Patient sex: M
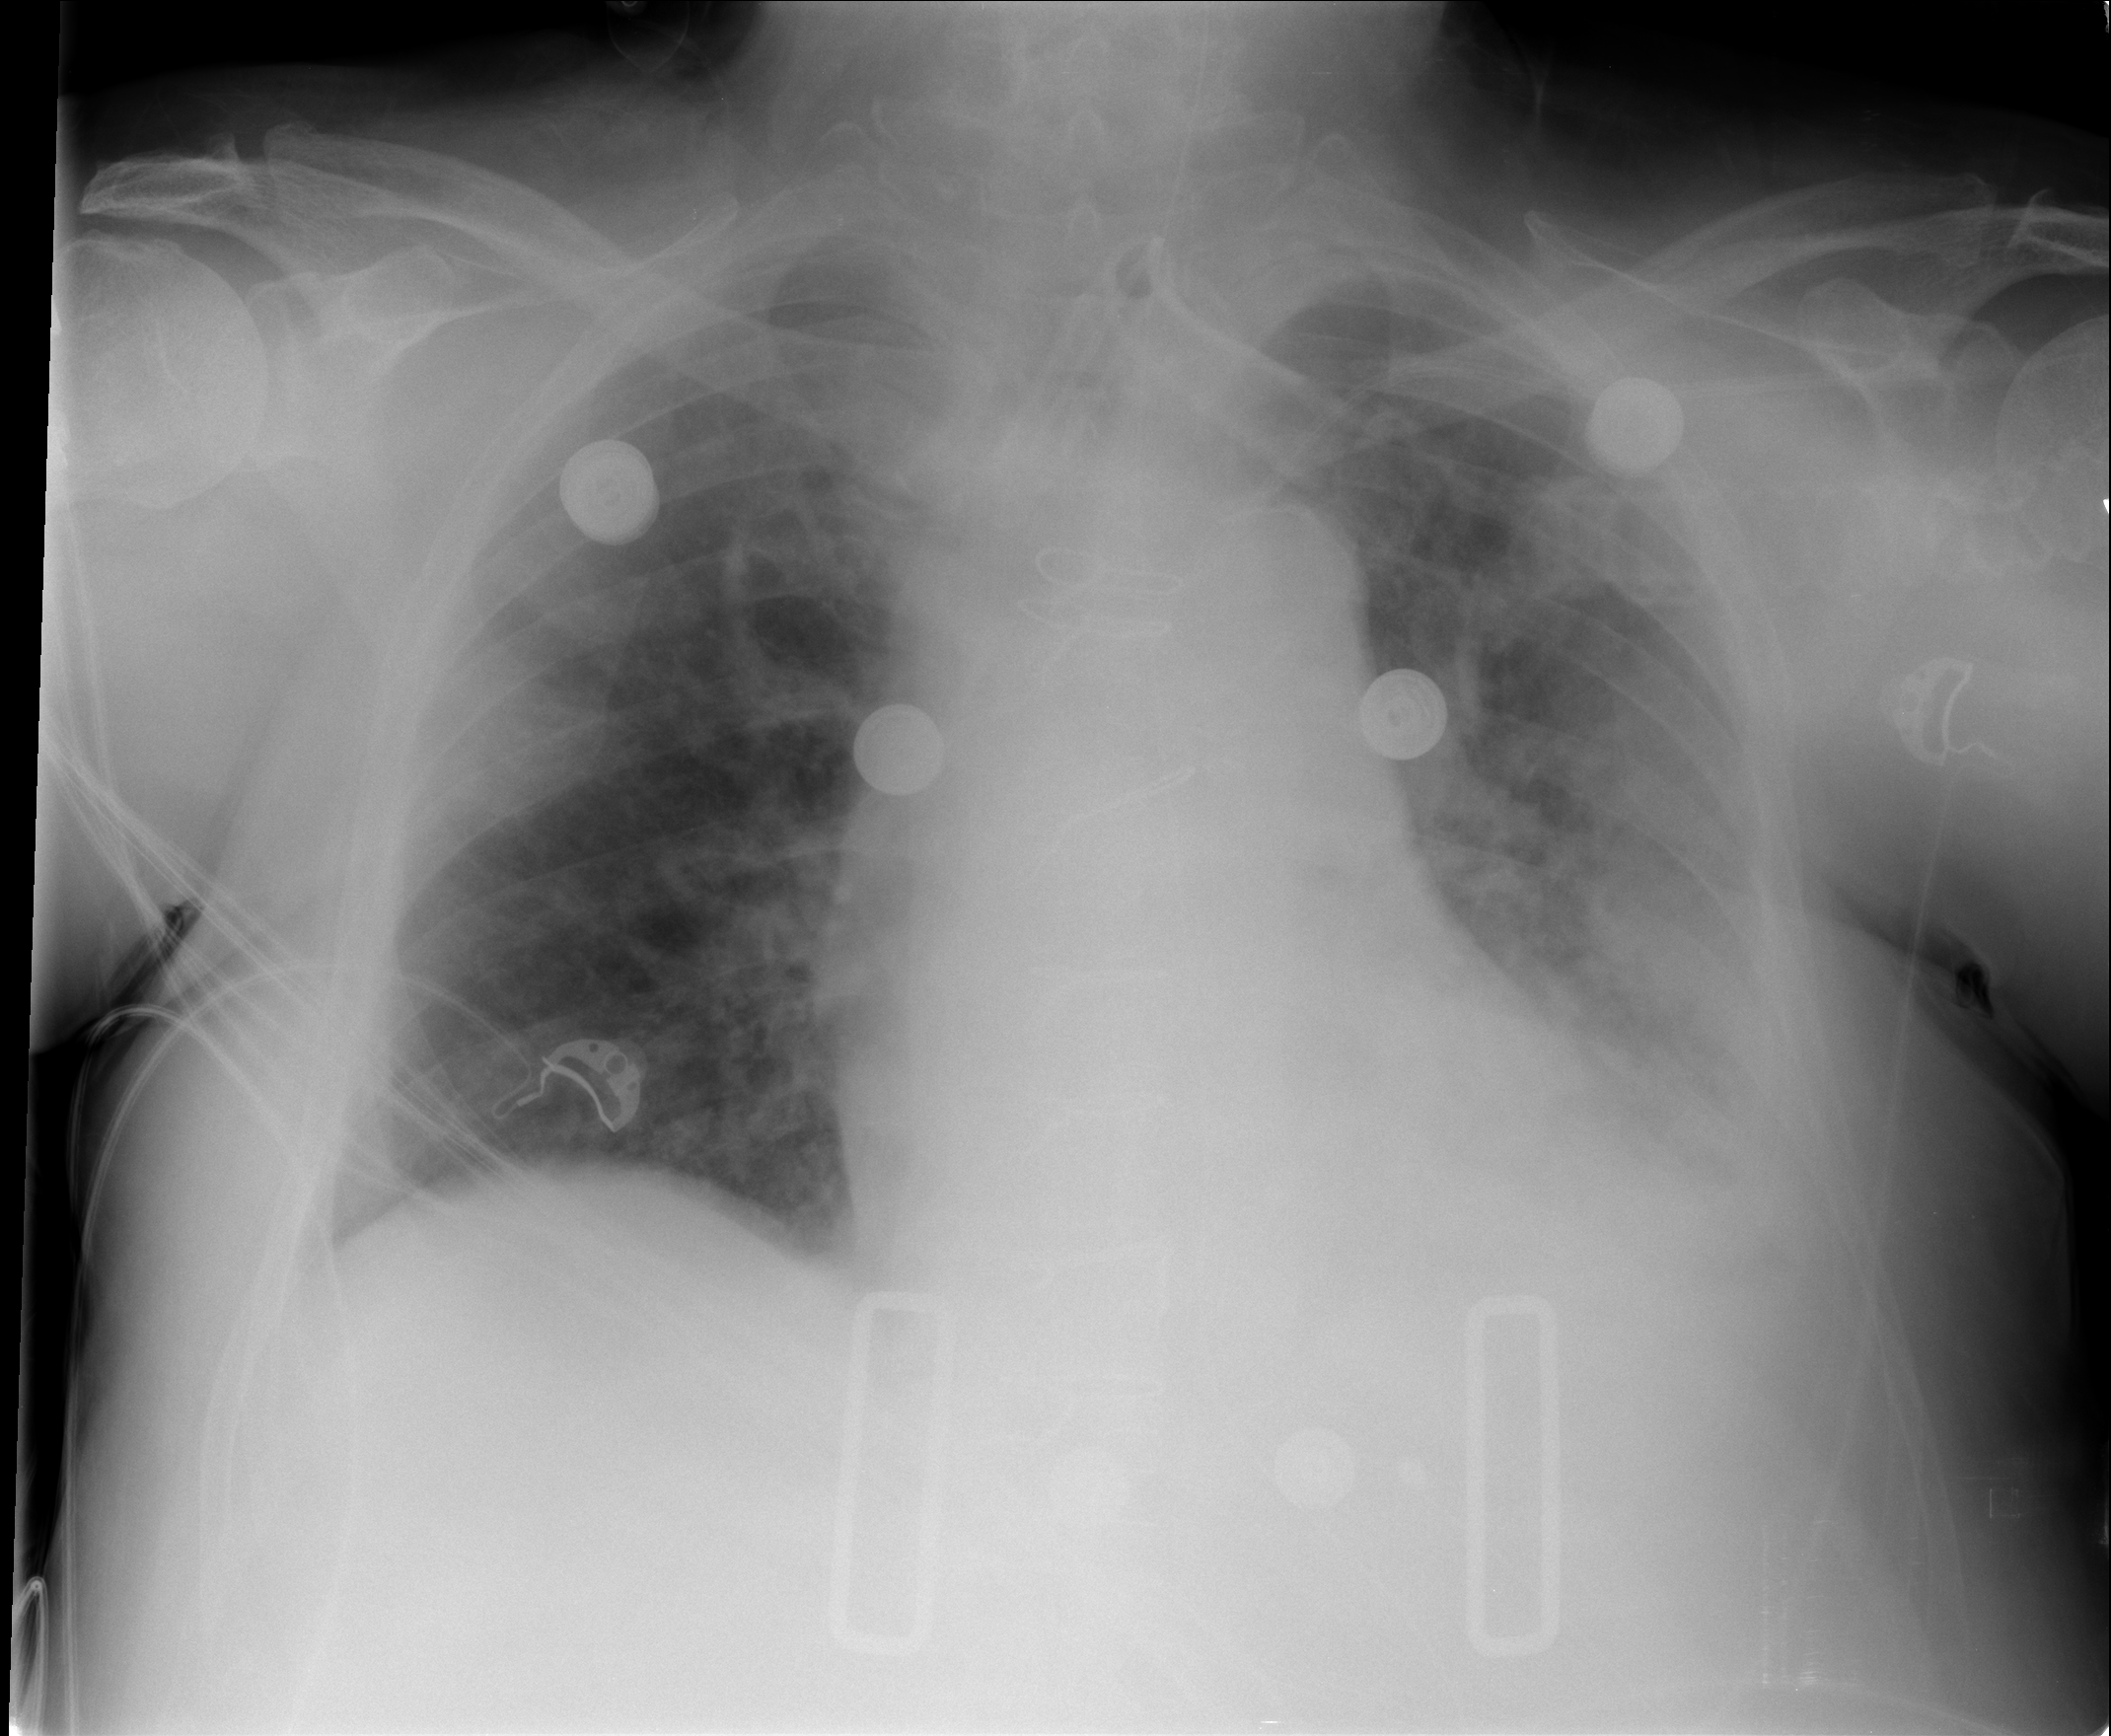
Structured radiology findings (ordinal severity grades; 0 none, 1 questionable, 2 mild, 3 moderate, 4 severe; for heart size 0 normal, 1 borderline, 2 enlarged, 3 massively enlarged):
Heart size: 2
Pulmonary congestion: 2
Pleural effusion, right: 1
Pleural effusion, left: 2
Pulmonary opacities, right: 0
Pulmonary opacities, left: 3
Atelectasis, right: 1
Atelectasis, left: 3